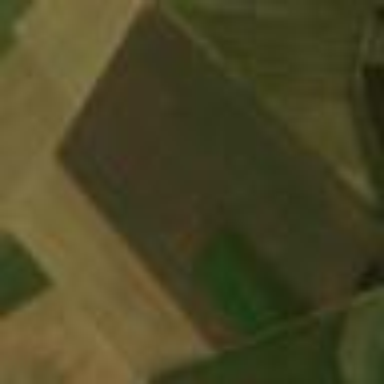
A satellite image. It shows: Farmland with barley crops growing on it.